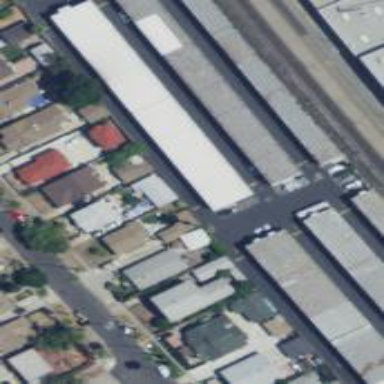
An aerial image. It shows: Warehouse building.